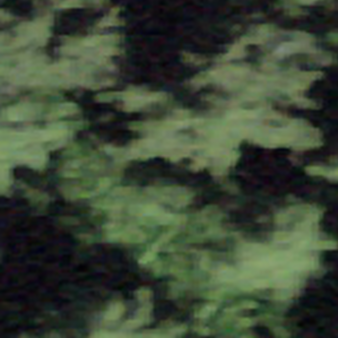
Label: other